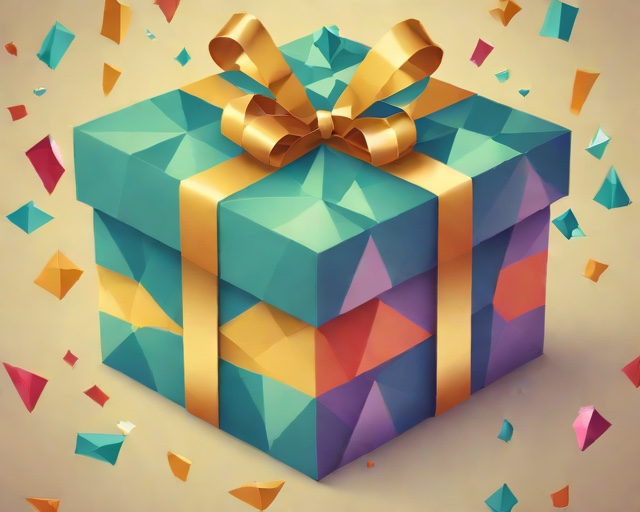
Category: Birthday